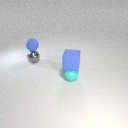
small cyan rubber sphere below small blue rubber cube